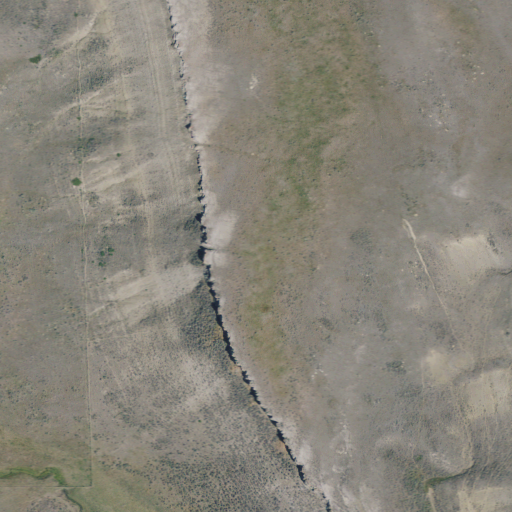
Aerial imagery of ridge(s) in Montana named Rimrock Reefs containing grassland and shrub